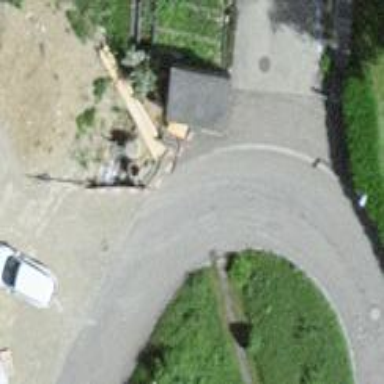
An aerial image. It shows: Residential road with asphalt surface and no sidewalk.